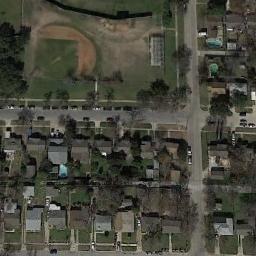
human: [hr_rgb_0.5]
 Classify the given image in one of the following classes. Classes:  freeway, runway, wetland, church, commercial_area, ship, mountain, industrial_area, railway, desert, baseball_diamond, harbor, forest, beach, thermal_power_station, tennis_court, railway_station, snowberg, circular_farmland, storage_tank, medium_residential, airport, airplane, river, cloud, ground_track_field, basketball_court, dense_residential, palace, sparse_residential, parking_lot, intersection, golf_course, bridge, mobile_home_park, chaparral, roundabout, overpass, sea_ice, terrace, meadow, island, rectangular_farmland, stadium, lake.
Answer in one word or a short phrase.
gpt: baseball_diamond